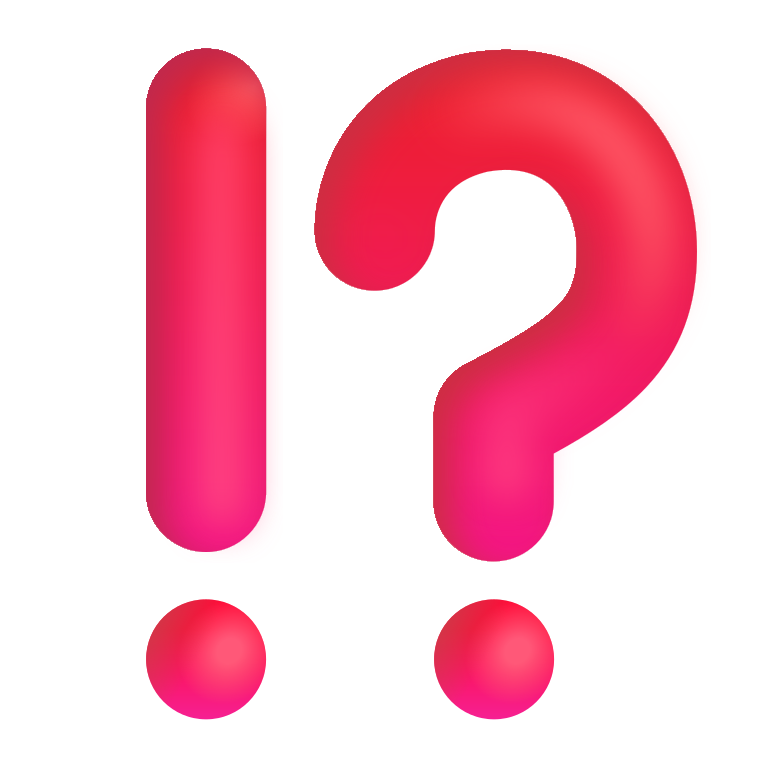
exclamation question mark color